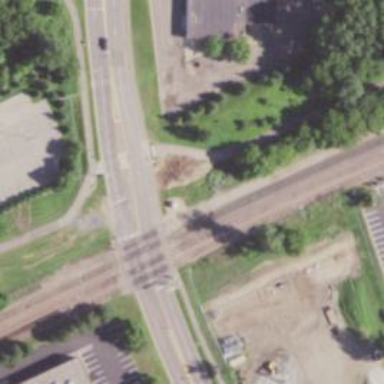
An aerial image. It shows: Railway crossing.